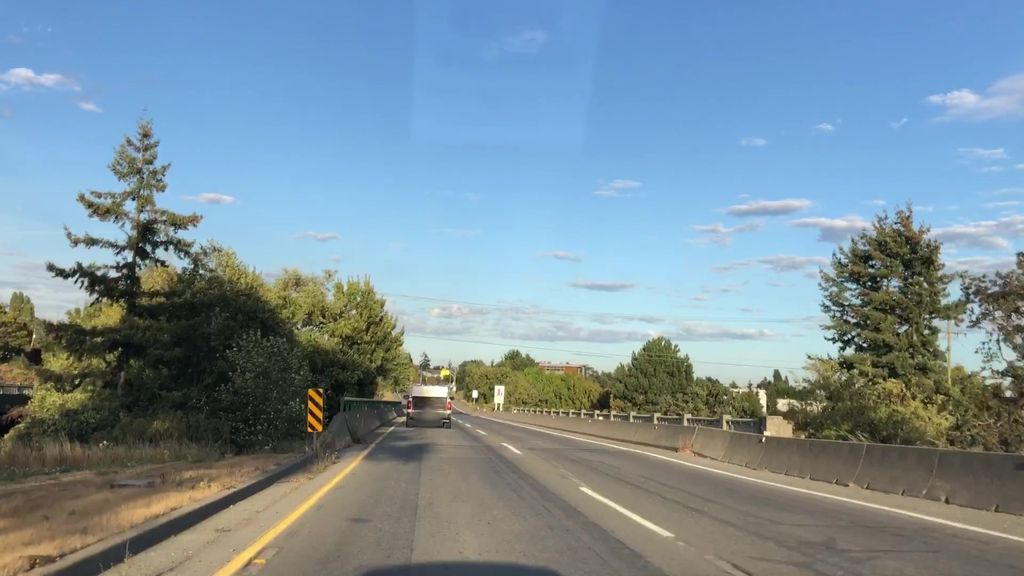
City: victoria